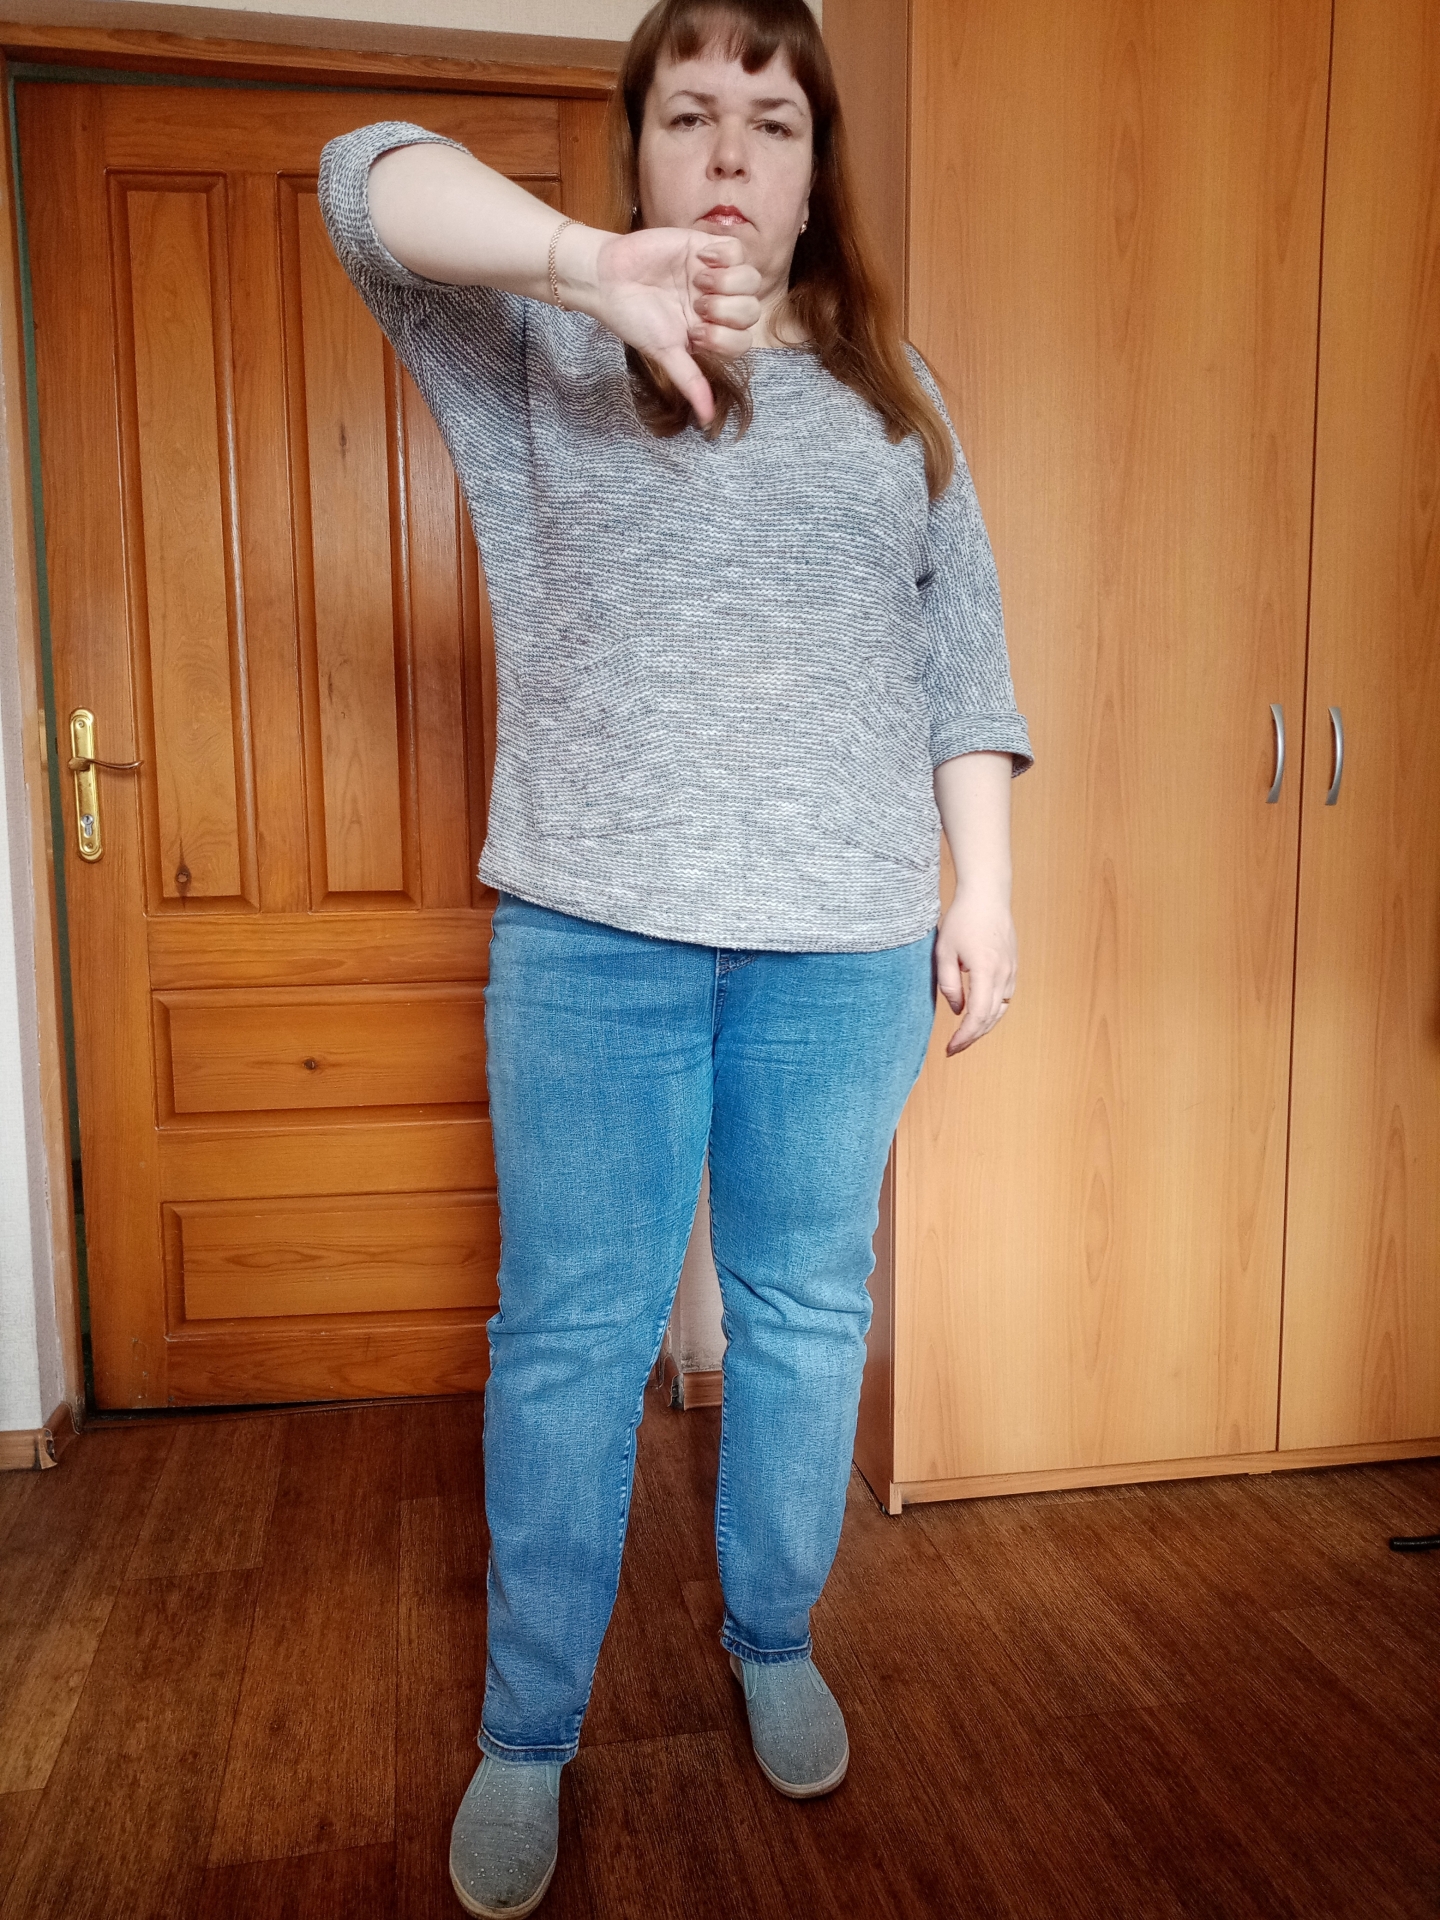
Label: clear